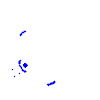
Particle: proton